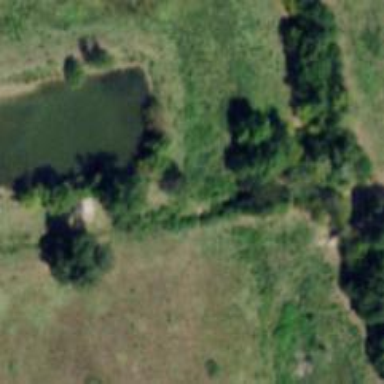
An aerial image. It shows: Pond with natural water.